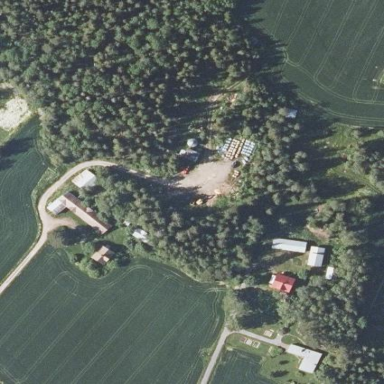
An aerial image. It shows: Farmyard area.